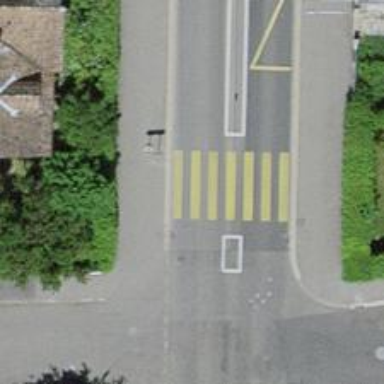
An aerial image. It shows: Kerb barrier.